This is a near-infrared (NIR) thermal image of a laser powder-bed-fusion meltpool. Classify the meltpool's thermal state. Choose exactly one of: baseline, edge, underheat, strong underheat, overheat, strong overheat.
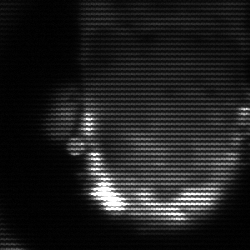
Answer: baseline